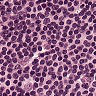
Metastatic tissue present: no